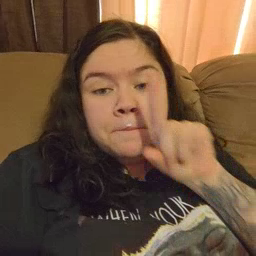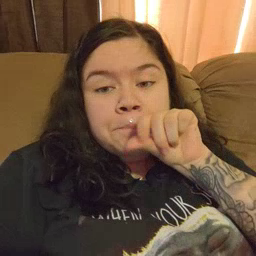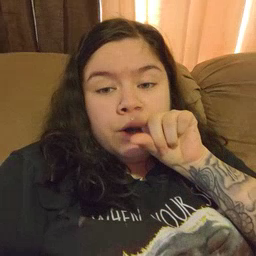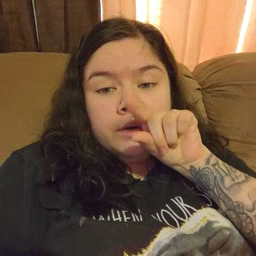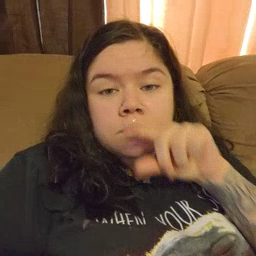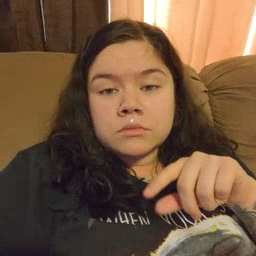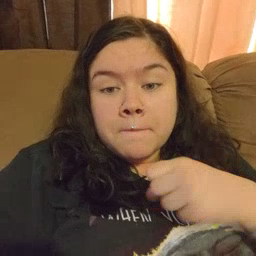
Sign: bird